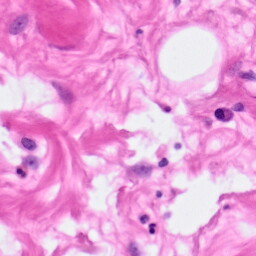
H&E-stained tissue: Pancreatic